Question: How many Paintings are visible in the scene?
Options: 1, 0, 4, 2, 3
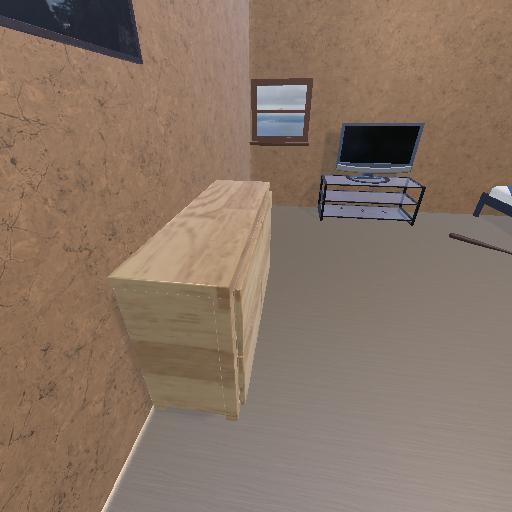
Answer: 1